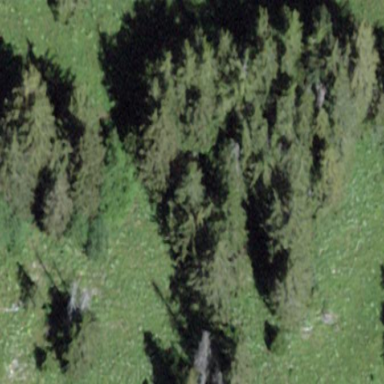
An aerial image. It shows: Beautiful woodland area.